Brain MRI, t1w sequence, axial 2D slice.
Patient: age 42, sex M, weight 78 kg, height 1.78 m
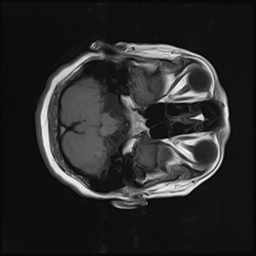